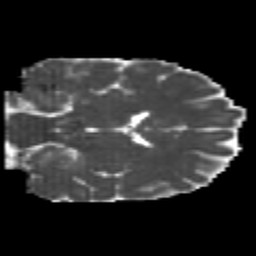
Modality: MD
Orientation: coronal
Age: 21
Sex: female
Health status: healthy
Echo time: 0.074 s